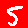
Digit: 5